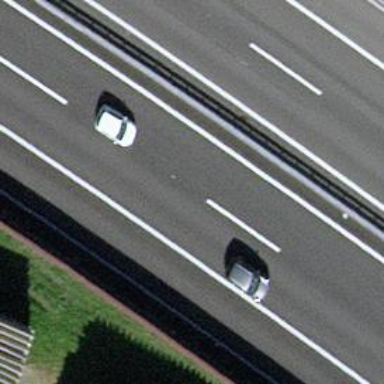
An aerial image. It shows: Asphalt motorway.